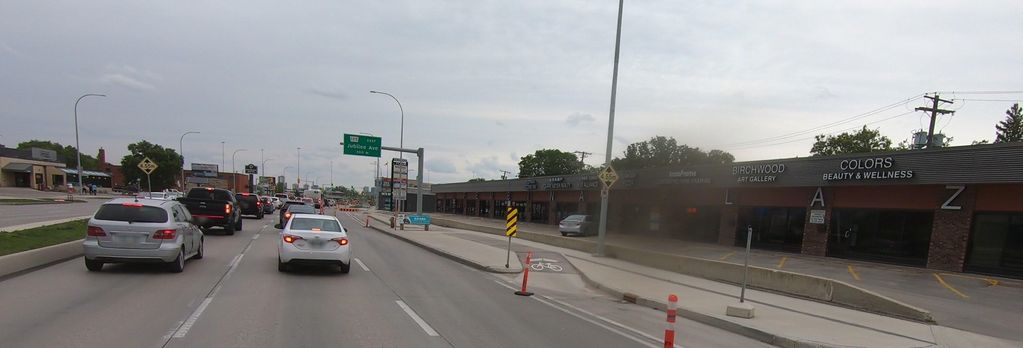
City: winnipeg